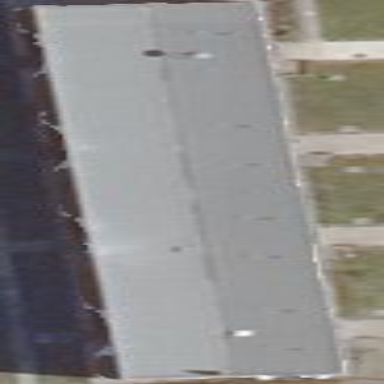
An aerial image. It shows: Part of building.